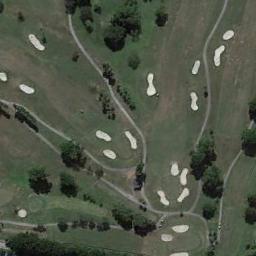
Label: golf_course